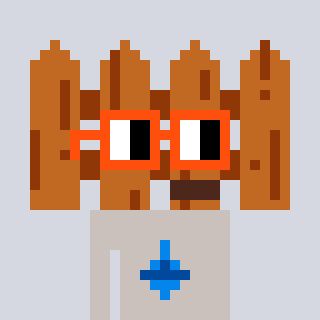
a pixel art character with square orange glasses, a fence-shaped head and a foggrey-colored body on a cool background